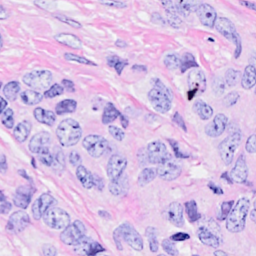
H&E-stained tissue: Breast